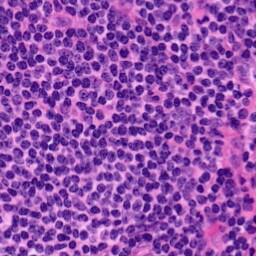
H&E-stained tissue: Pancreatic